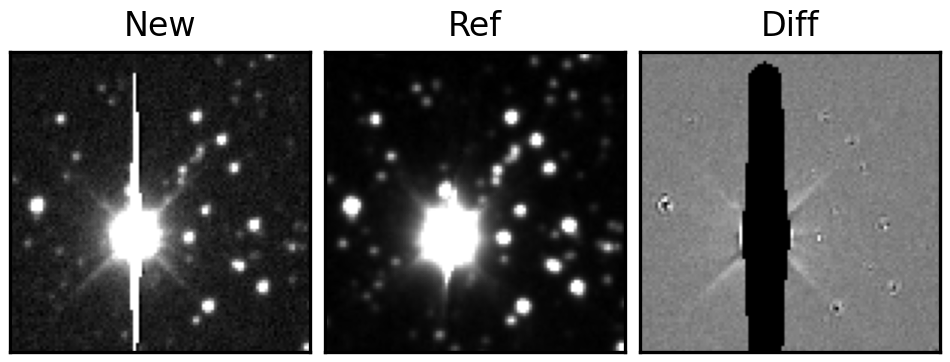
Label: bogus